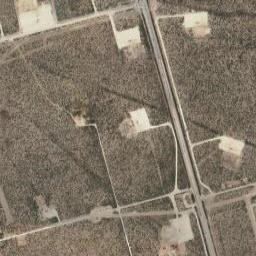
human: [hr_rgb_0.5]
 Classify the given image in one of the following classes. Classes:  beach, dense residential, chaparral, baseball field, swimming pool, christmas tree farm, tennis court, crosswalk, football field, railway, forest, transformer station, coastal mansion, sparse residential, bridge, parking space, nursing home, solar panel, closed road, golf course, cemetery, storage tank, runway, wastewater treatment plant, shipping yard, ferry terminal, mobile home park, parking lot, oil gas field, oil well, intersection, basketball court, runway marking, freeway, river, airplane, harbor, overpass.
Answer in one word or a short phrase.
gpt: oil gas field